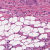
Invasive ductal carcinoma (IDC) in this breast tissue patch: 1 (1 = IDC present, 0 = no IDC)